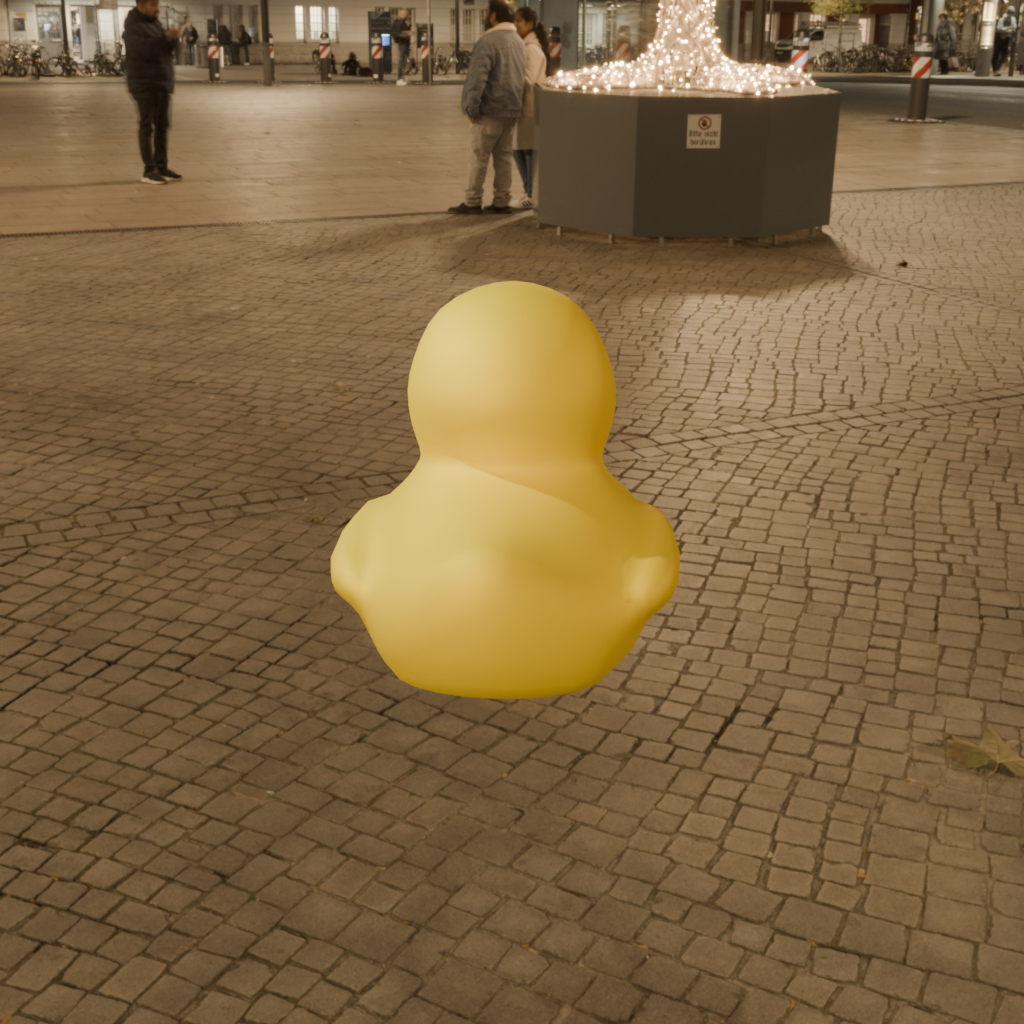
an image of a yellow rubber duck seen from <back> in a city square with illuminated trees at night.